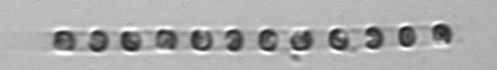
Label: Skeletonema